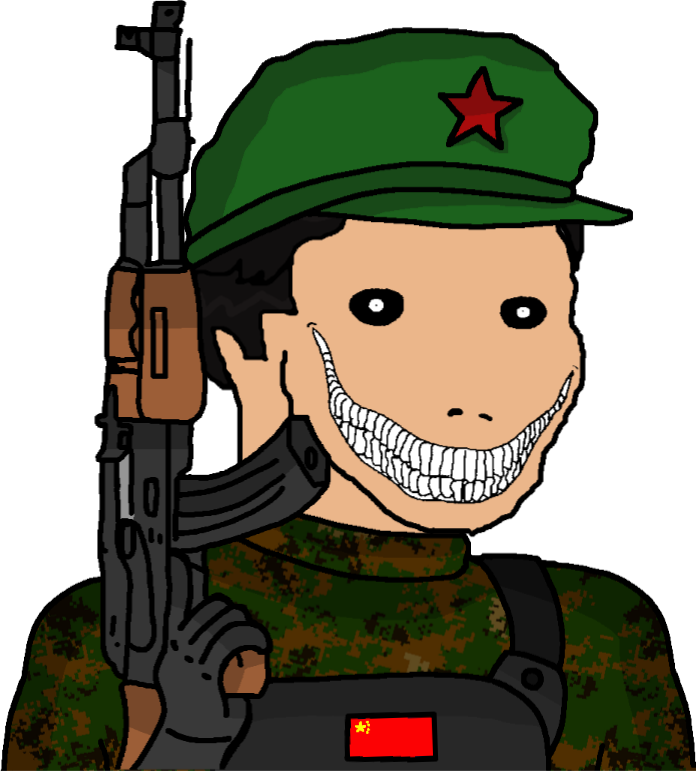
Label: 5_unsorted